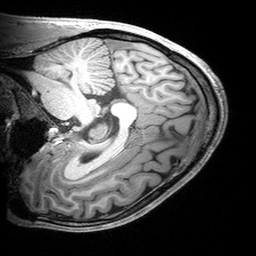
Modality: T1w
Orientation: sagittal
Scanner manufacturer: siemens
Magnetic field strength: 3 T
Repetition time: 2.53 s
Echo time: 0.00299 s